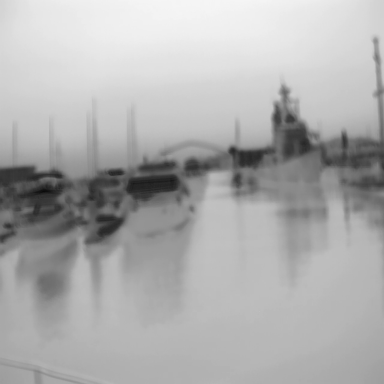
There are four canoes in the infrared image.